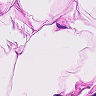
Metastatic tissue present: no